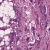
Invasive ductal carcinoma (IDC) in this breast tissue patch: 1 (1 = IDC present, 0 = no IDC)